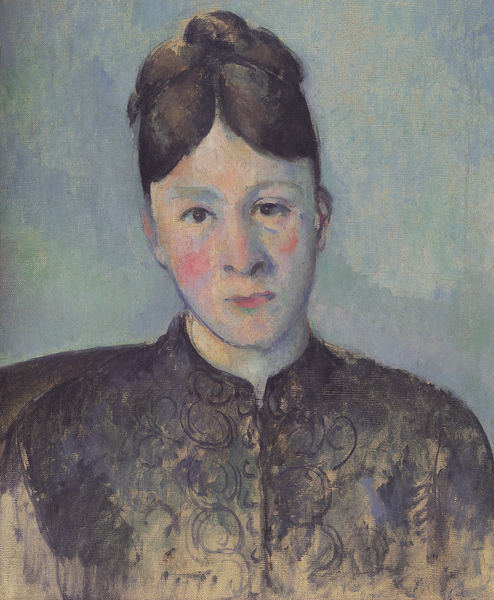
Titel: Portrait de Madame Cézanne
Künstler: Paul Cézanne
Standort: Berlin
Institution: Neue Nationalgalerie
Schlagwörter: blau, gemälde, schatten, cezanne, grün, braun, bunt, frau, frisur, grau, haar, hintergrund, kleid, licht, mund, nase, ohr, schwarz, stuhl, blick, dame, rot, beige, malerei, muster, jacke, jung, wand, augen, gesicht, knoten, kragen, mensch, spitze, bild, bildnis, hals, portrait, porträt, rückenlehne, bestickt, gold, haare, stickerei, stoff, person, lippen, mittelscheitel, ohren, rosa, rouge, scheitel, schulter, ranken, dutt, wangen, backen, ernst, schmal, ornamente, verzierung, glänzend, nachdenklich, wange, still, gemustert, asien, selbstbildnis, asiatisch, stehkragen, pinselstrich, gesciht, portät, frauenbildnis, gattin, schief, sinnend, harr, asymmetrisch, kimono, hochgeschlossen, fraum, blauer hintergrund, frauenbild, knotenfrisur, glänzent, rot backen, strenges gesicht, ähm, hallo ?